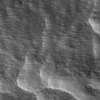
Label: not_dusty